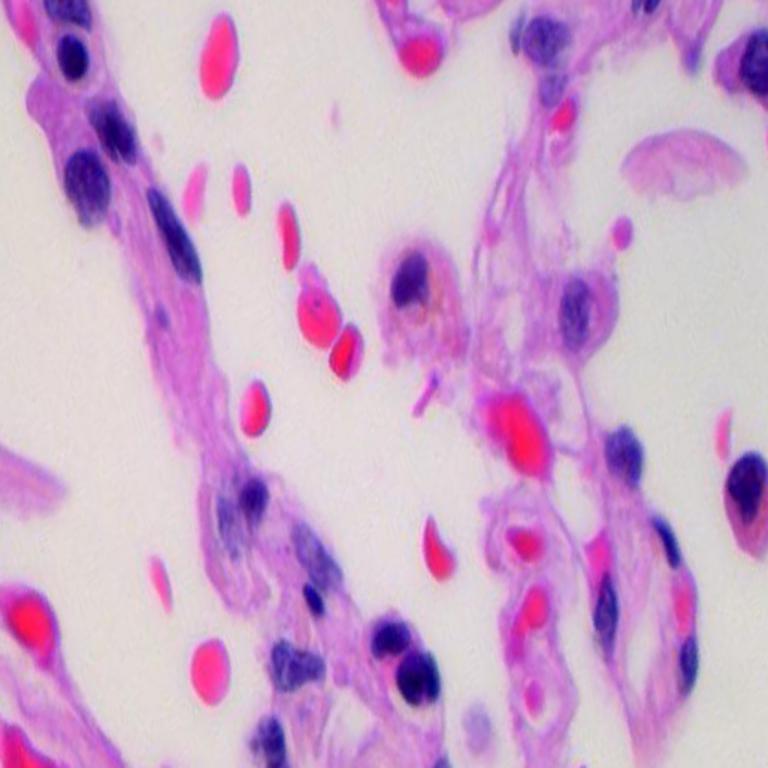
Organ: lung
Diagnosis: benign